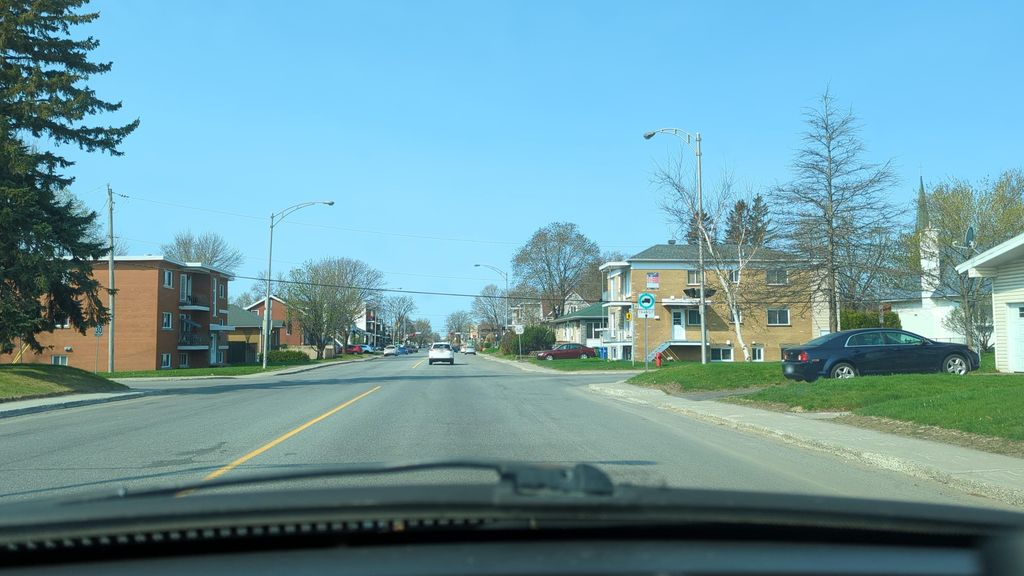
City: quebec_city